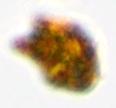
Label: Akashiwo